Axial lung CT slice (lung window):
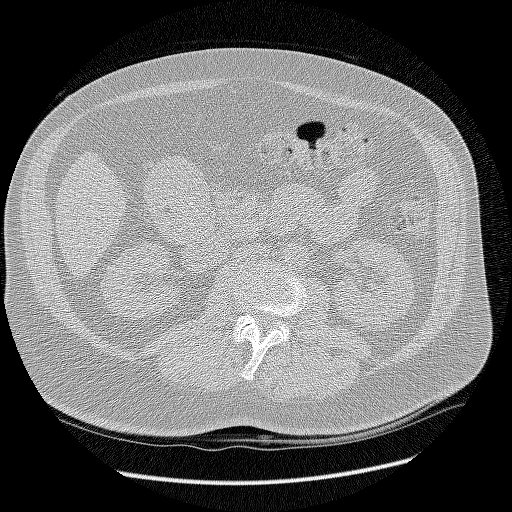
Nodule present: no